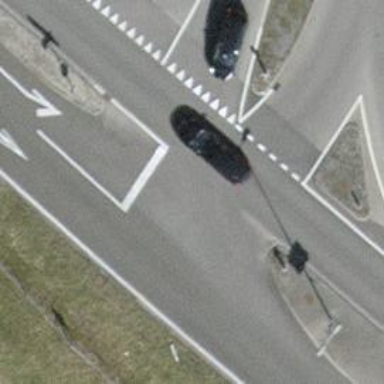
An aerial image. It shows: Secondary road with asphalt surface.